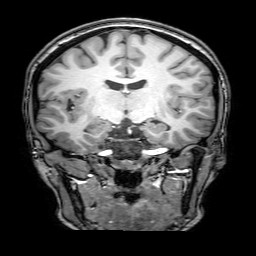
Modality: T1w
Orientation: sagittal
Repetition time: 0.00828 s
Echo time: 0.00388 s